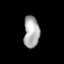
Tissue: lung
Cell type: Epithelial cells
Senescence score: 0.2148
Nuclear area (px): 482
Mean DAPI intensity: 173.402